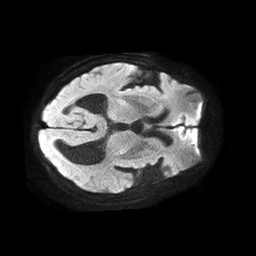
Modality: TRACE
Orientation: axial
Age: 76
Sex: female
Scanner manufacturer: philips
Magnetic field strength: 1.5 T
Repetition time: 4.6 s
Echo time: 0.08631 s